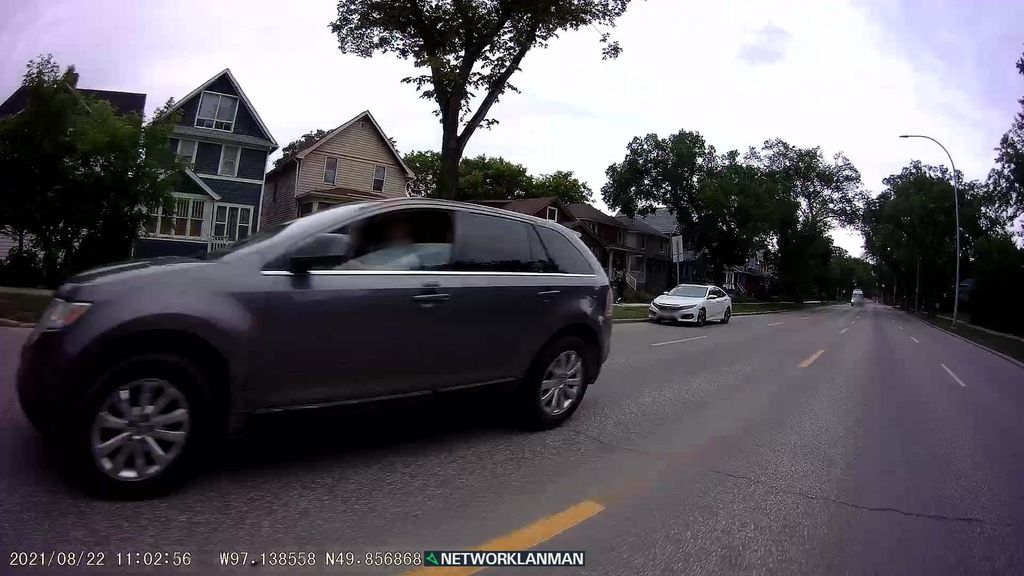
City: winnipeg